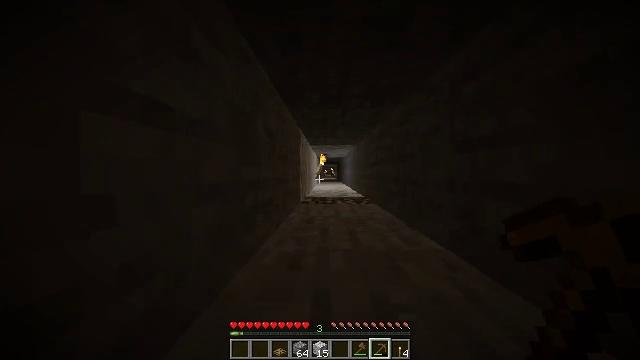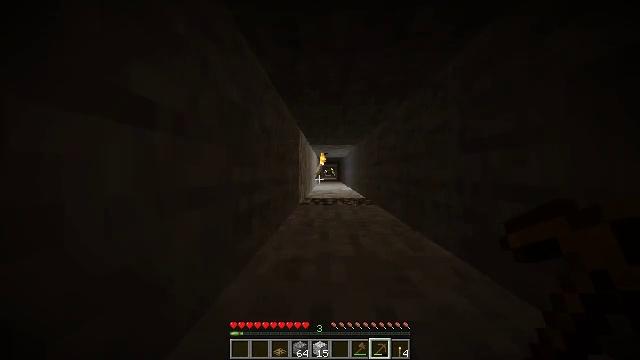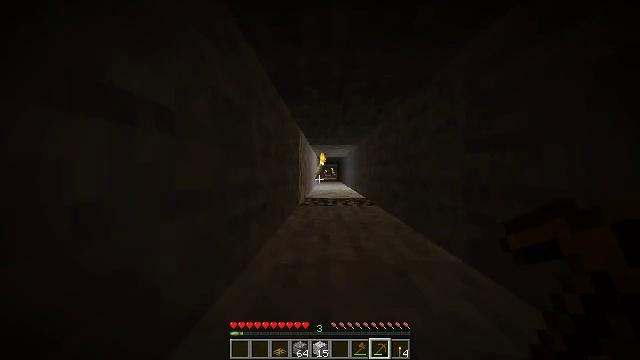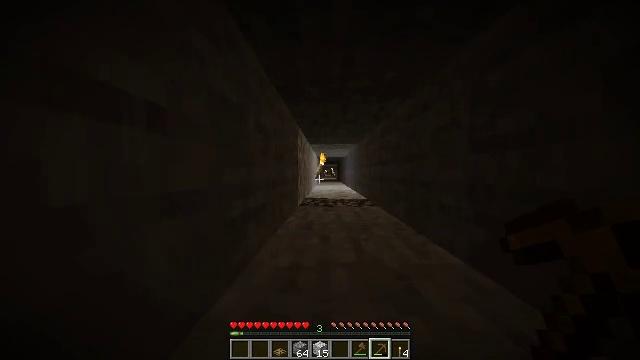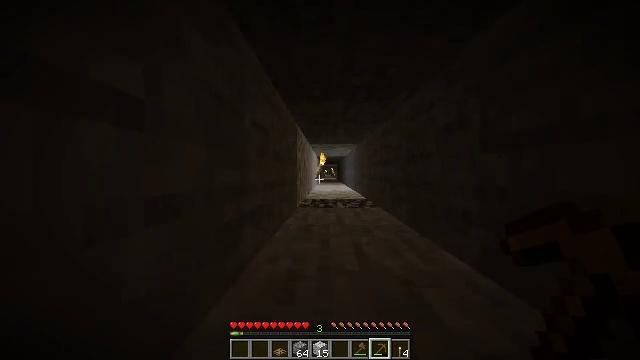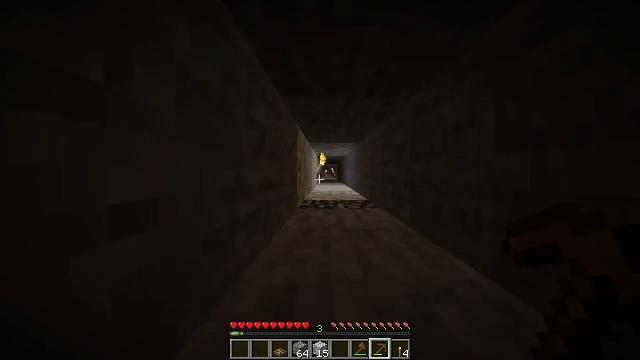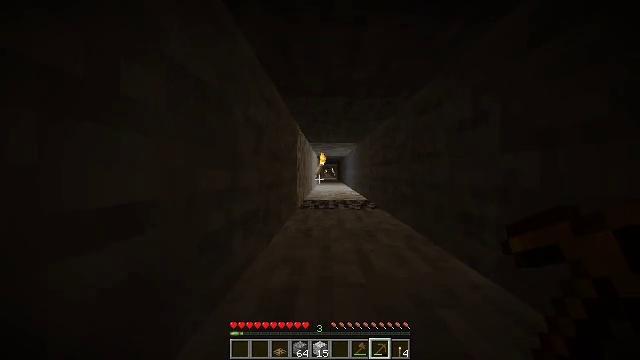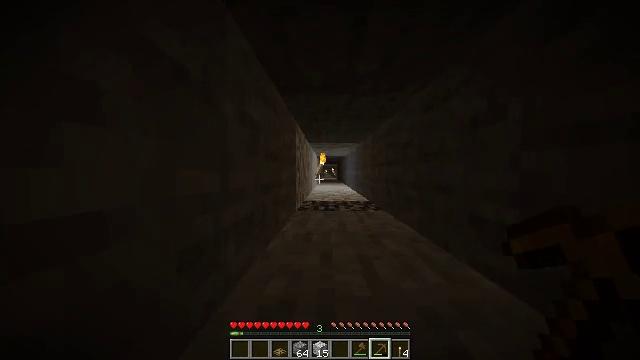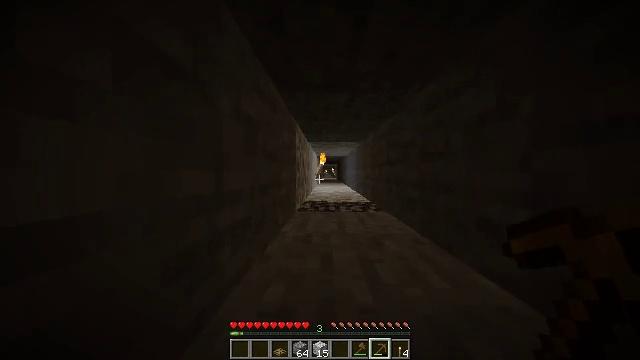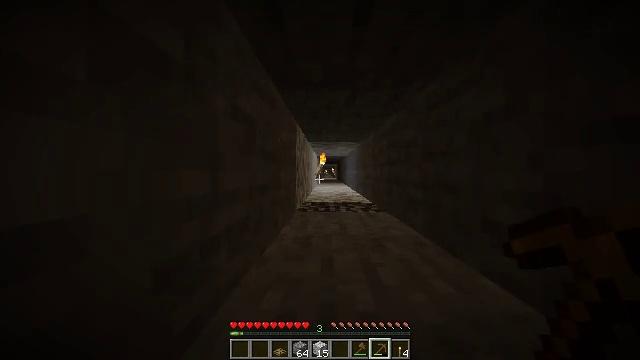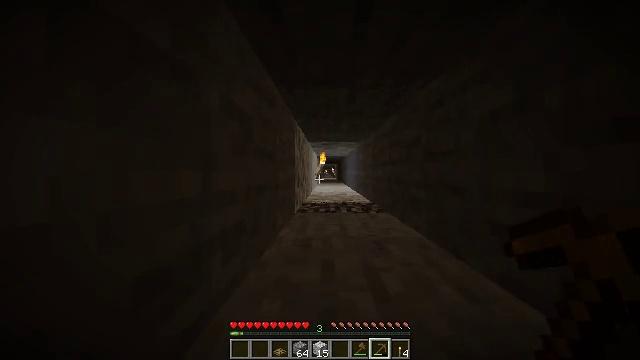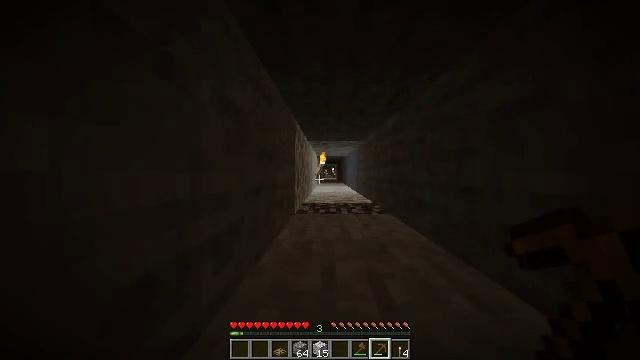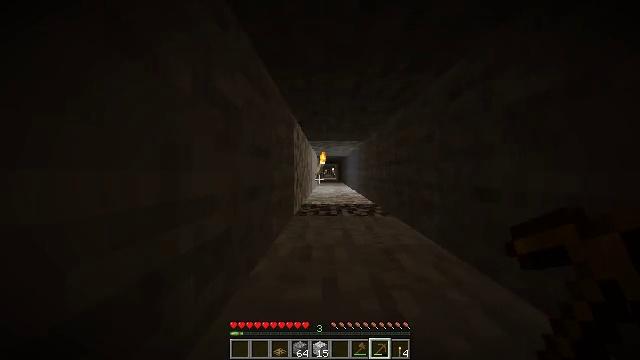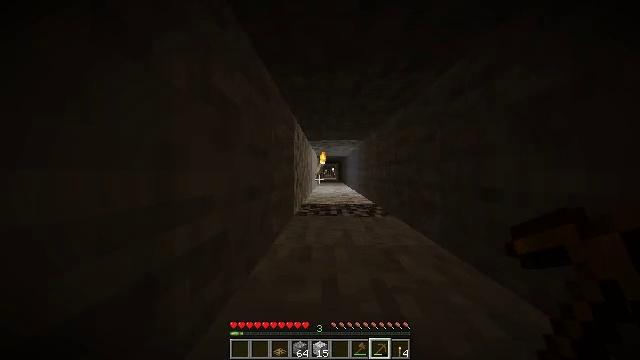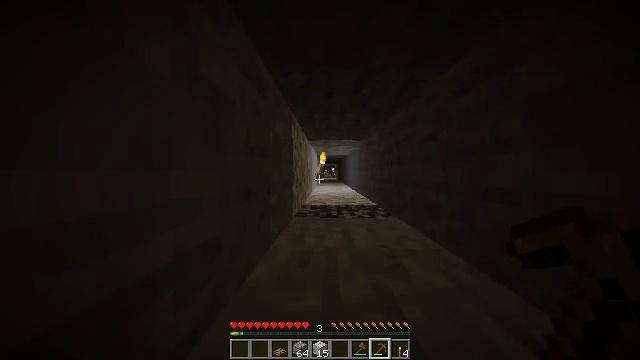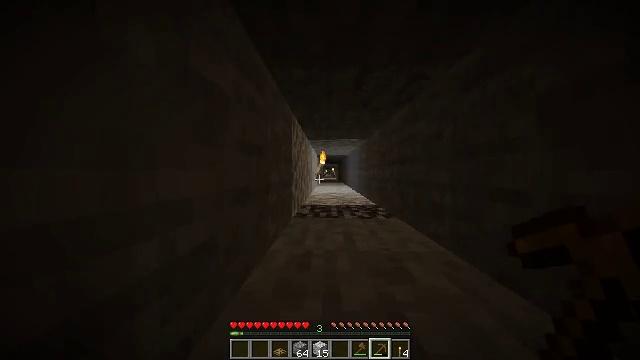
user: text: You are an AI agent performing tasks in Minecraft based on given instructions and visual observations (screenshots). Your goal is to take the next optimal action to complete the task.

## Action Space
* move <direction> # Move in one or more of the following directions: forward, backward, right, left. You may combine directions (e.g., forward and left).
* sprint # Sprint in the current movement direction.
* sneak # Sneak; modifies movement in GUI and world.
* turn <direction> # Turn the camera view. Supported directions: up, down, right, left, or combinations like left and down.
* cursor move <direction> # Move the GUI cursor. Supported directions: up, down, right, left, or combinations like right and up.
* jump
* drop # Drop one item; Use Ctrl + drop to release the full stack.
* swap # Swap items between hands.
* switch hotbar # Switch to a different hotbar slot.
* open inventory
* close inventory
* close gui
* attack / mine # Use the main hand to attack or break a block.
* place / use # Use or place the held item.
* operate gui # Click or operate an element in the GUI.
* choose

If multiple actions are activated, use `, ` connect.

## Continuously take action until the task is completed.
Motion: motion action
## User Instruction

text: Take down the wall torch for reuse.
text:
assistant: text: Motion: move forward
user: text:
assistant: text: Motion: move forward
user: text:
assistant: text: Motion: move forward
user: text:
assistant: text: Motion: move forward
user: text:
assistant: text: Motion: move forward
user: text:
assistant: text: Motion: move forward
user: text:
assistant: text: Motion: move forward
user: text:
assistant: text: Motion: move forward
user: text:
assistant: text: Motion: move forward
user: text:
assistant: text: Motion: move forward
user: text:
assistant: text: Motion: move forward
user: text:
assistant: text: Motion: move forward
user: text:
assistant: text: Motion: move forward
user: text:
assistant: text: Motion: move forward
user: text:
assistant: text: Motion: move forward
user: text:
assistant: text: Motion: move forward
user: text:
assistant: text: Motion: move forward
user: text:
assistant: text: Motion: move forward
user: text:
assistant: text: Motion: move forward
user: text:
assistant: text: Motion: move forward
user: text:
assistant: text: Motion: move forward
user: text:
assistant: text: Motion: move forward
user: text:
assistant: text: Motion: move forward
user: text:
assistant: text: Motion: move forward
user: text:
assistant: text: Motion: move forward
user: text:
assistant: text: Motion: move forward
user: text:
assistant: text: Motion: move forward
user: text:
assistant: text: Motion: move forward
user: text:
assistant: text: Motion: move forward, turn right
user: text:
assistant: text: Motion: move forward, turn right